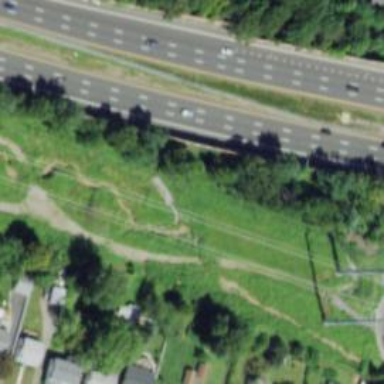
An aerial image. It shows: Footway serving as route.